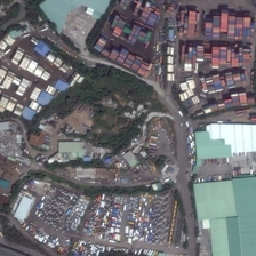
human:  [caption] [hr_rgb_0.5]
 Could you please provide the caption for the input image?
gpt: Industrial parks on the street are neatly arranged.

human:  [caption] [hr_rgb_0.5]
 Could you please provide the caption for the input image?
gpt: many fields near the industrial area near the road .

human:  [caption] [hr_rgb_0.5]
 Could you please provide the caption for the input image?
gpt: Many industrial buildings and some green trees are in the industrial area.

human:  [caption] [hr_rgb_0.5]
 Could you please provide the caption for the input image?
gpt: There are many industrial buildings and some green trees in the industrial area.

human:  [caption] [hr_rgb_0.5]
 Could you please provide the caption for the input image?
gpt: The industrial houses on the street are in good order.